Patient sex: F
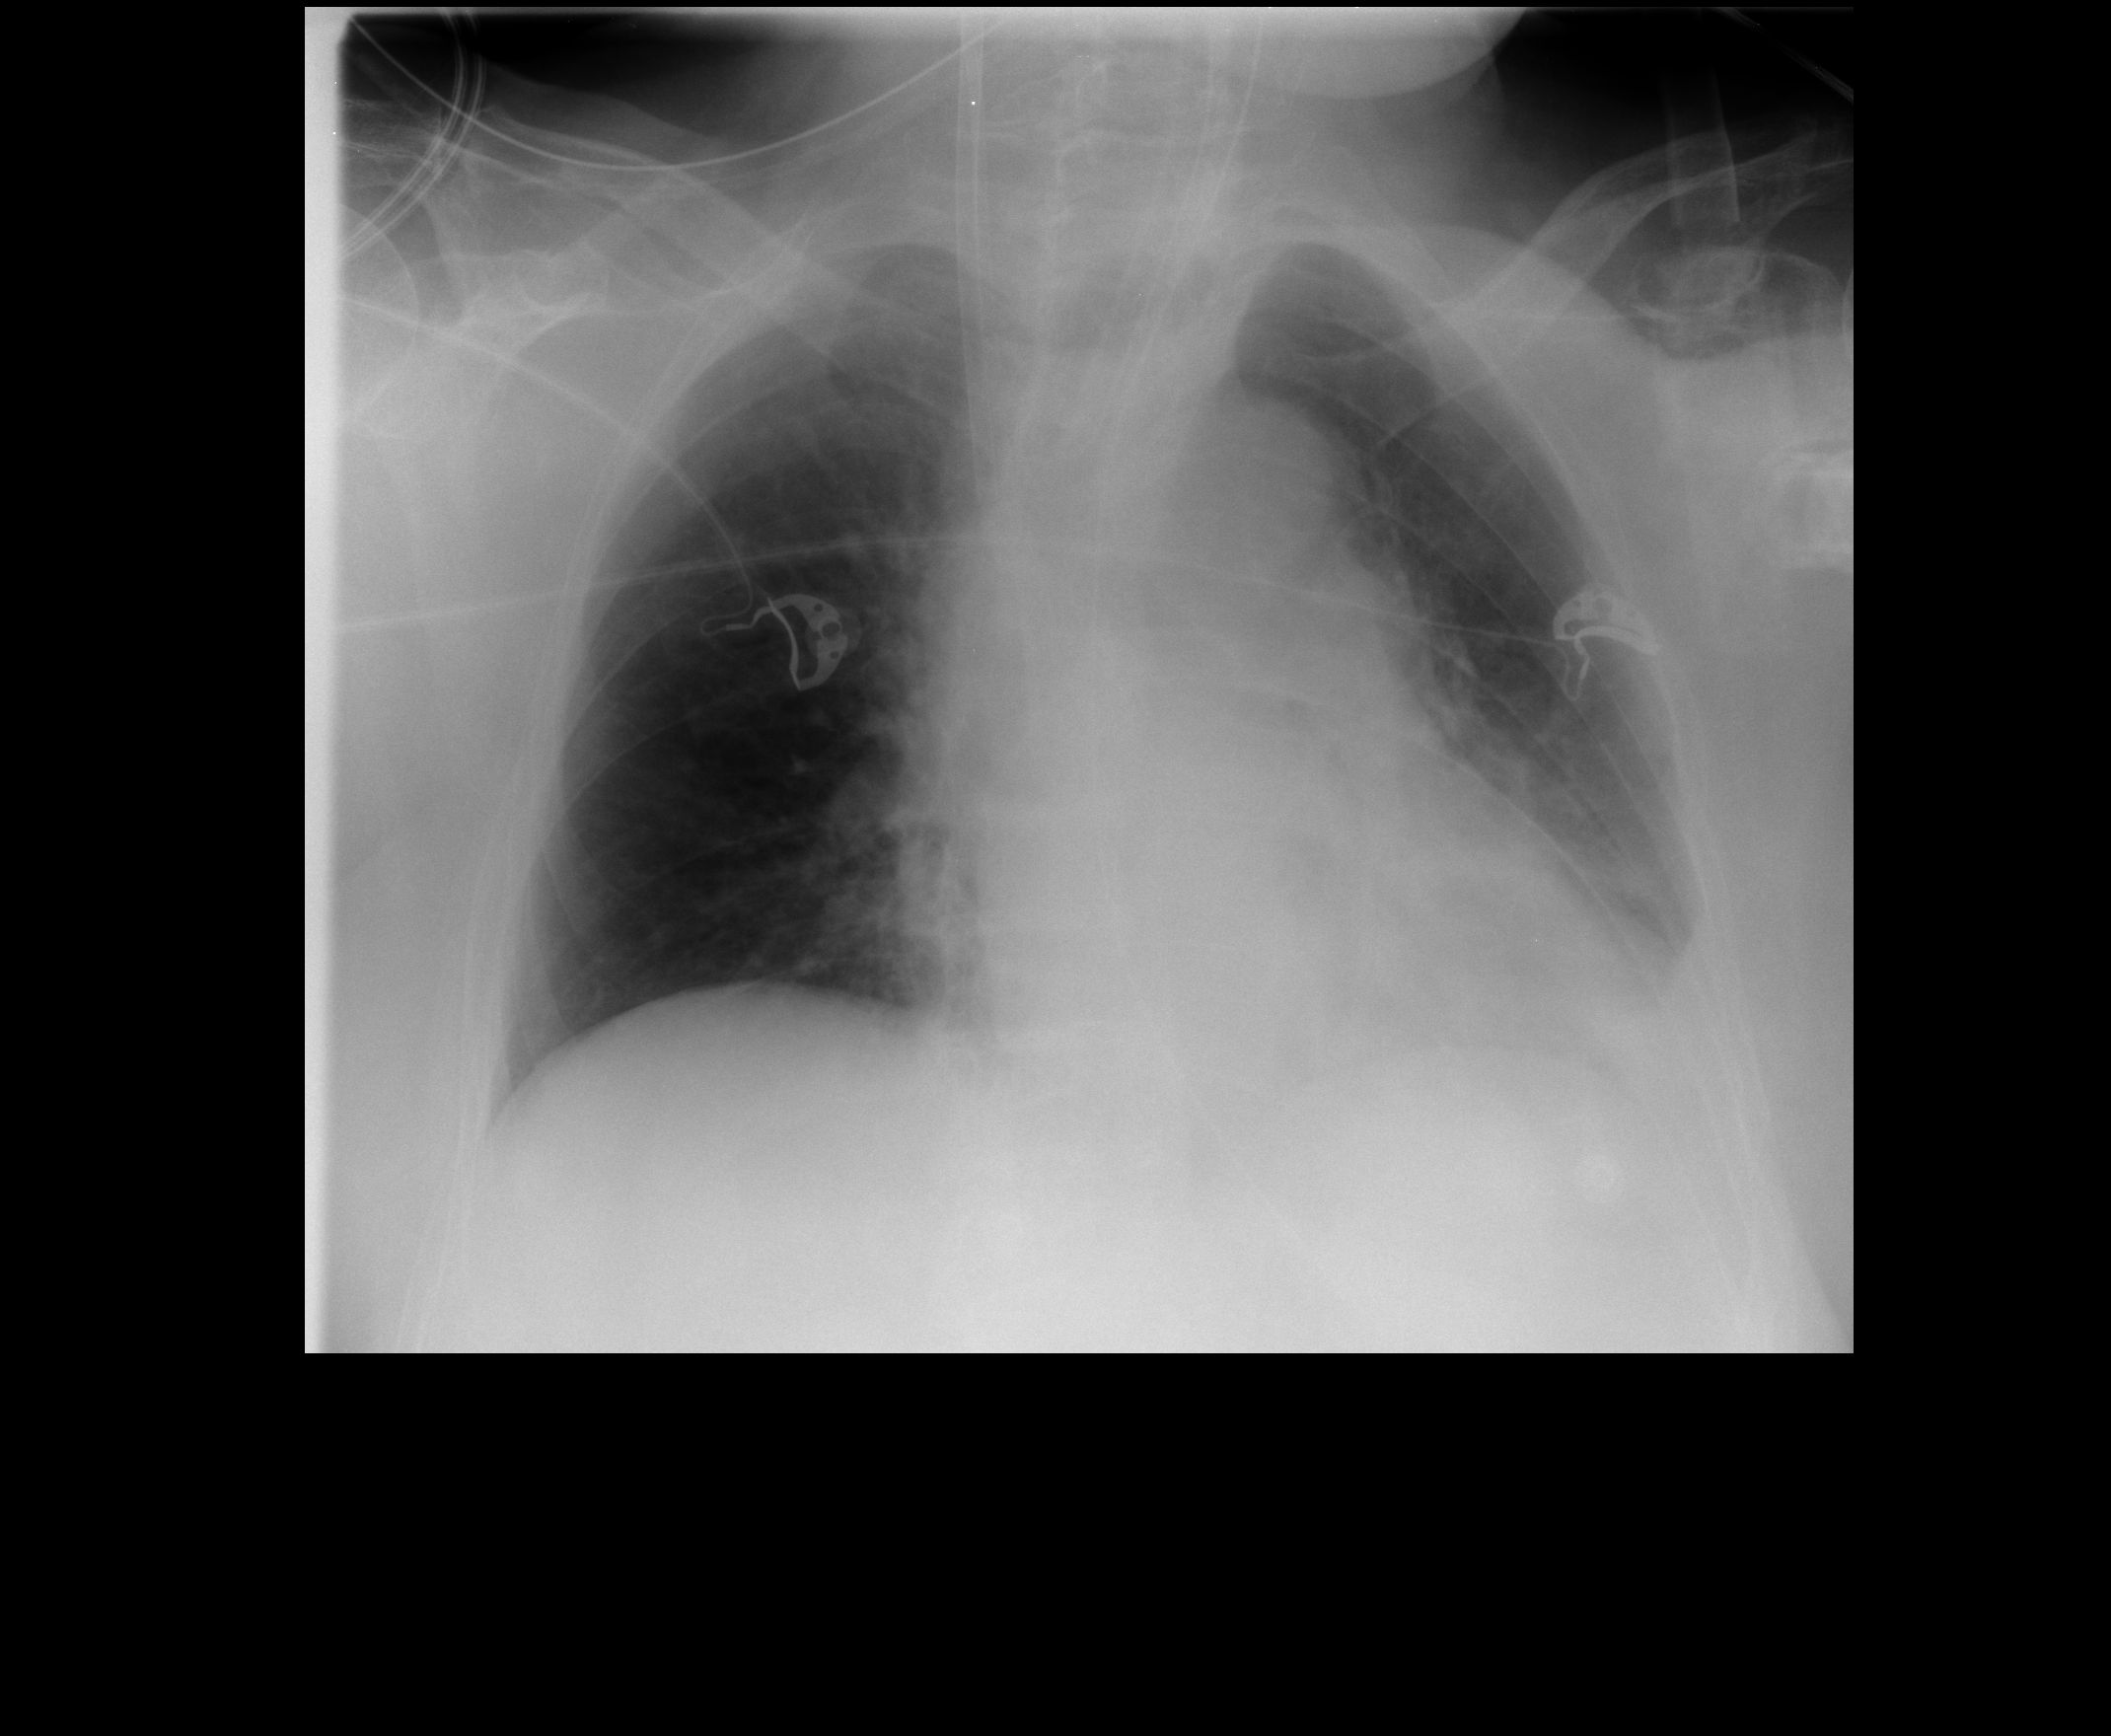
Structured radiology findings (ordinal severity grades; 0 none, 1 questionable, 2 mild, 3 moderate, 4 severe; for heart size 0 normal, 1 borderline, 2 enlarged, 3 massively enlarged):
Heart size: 2
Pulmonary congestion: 1
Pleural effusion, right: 0
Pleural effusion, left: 2
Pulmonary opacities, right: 0
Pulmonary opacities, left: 0
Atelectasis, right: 1
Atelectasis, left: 2